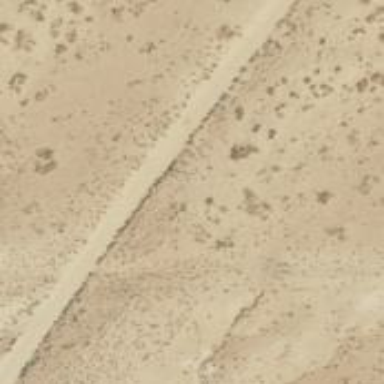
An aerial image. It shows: Unclassified road.